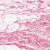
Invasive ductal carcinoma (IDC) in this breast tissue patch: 0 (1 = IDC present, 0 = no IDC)